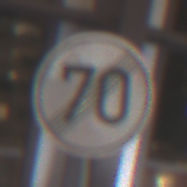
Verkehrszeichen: EndeGeschwindigkeit70
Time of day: NotSpecified
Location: Indoor (Urban)
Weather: NotSpecified
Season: NotSpecified
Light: Artificial